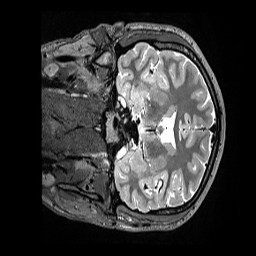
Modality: T2w
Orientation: coronal
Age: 23
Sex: male
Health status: ill
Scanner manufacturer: siemens
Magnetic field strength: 3 T
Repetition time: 3.2 s
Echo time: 0.564 s